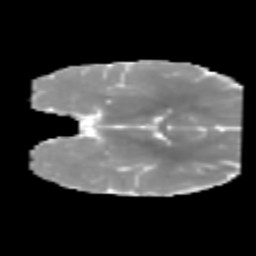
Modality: MD
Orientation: coronal
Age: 6
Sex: male
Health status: healthy